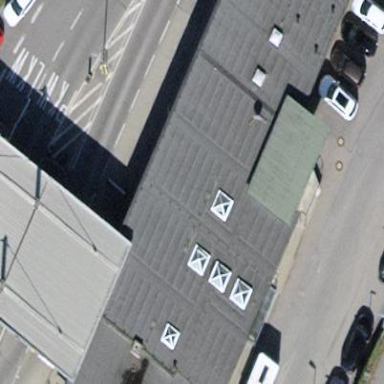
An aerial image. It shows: Guardhouse building.